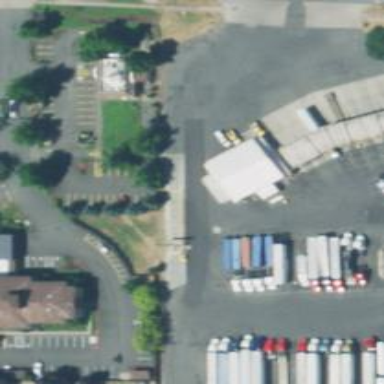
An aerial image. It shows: Weighbridge facility.